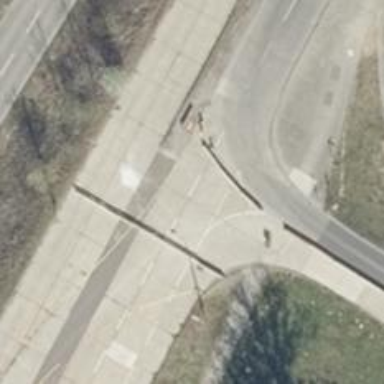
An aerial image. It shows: Primary link highway with asphalt surface.